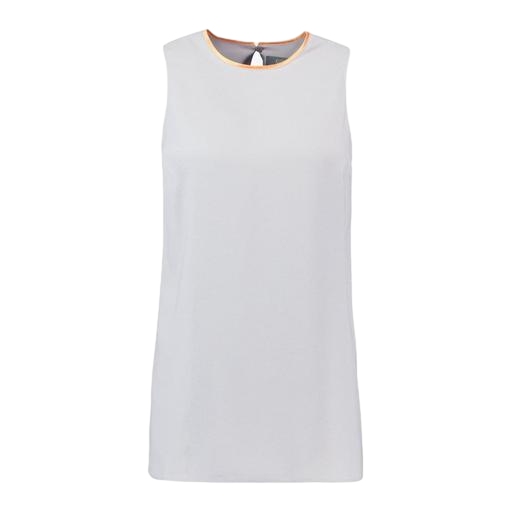
white curved hem tank top, white court central tank top, sleeveless white and gray shirt, white background